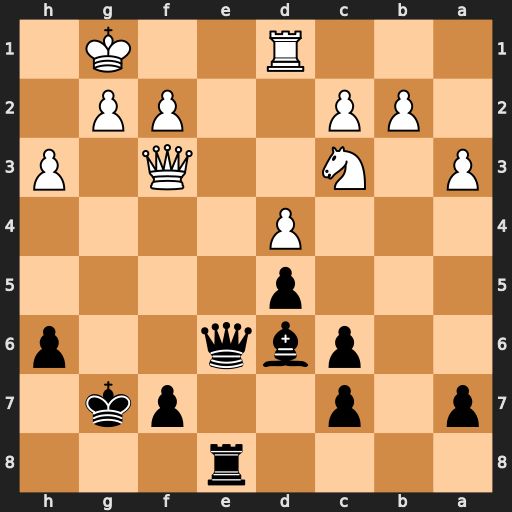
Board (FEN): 4r3/p1p2pk1/2pbq2p/3p4/3P4/P1N2Q1P/1PP2PP1/3R2K1
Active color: b
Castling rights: -
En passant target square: -
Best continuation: Qe1+ Rxe1 Rxe1#